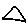
Label: triangle